Interaction volume radius: 10 \u00c5
Interaction volume height: 10 \u00c5
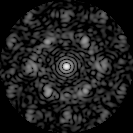
Disorder parameter: 0.6192